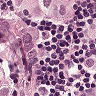
Metastatic tissue present: yes